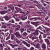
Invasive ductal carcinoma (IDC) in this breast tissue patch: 1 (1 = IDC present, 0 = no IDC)